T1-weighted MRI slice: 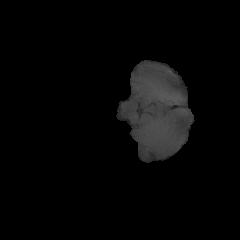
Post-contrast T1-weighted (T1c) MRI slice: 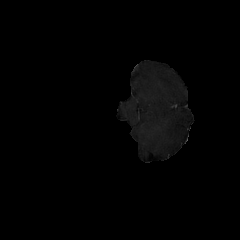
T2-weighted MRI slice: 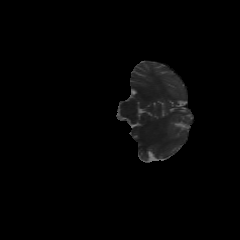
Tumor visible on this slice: no